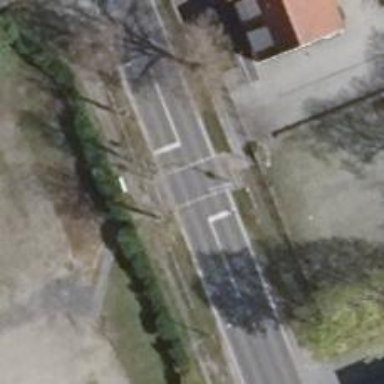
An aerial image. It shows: Road with traffic signals at the crossing.